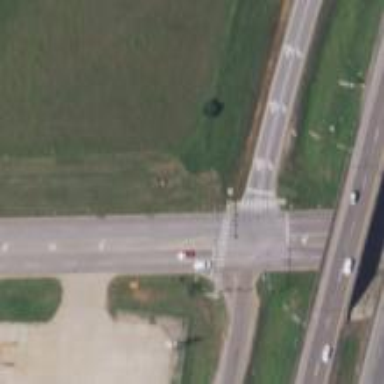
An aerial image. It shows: Crossing on the road.